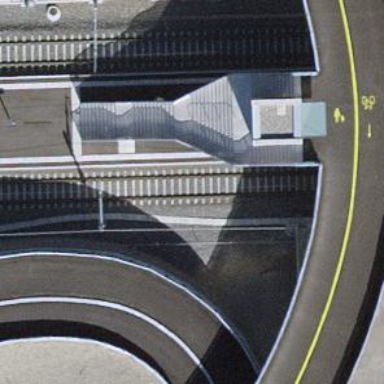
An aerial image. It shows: Bridge with metal steps.